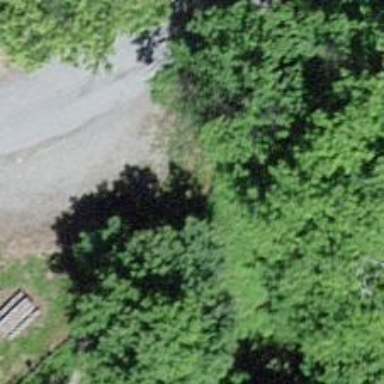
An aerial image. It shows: Brown bench in the vicinity.